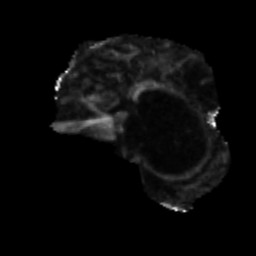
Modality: FA
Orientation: sagittal
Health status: ill
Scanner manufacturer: siemens
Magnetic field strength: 3 T
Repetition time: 6.8 s
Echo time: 0.097 s